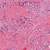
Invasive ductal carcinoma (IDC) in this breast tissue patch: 1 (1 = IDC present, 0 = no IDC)